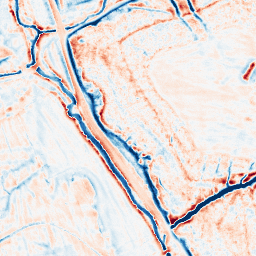
Category: edge_preserving
Decomposition family: bilateral
Decomposition parameters: d: 15
sigma_color: 25
sigma_space: 150
Upsampling method: bicubic_16x
Upsampling parameters: scale: 16
Upsampling scale: 16